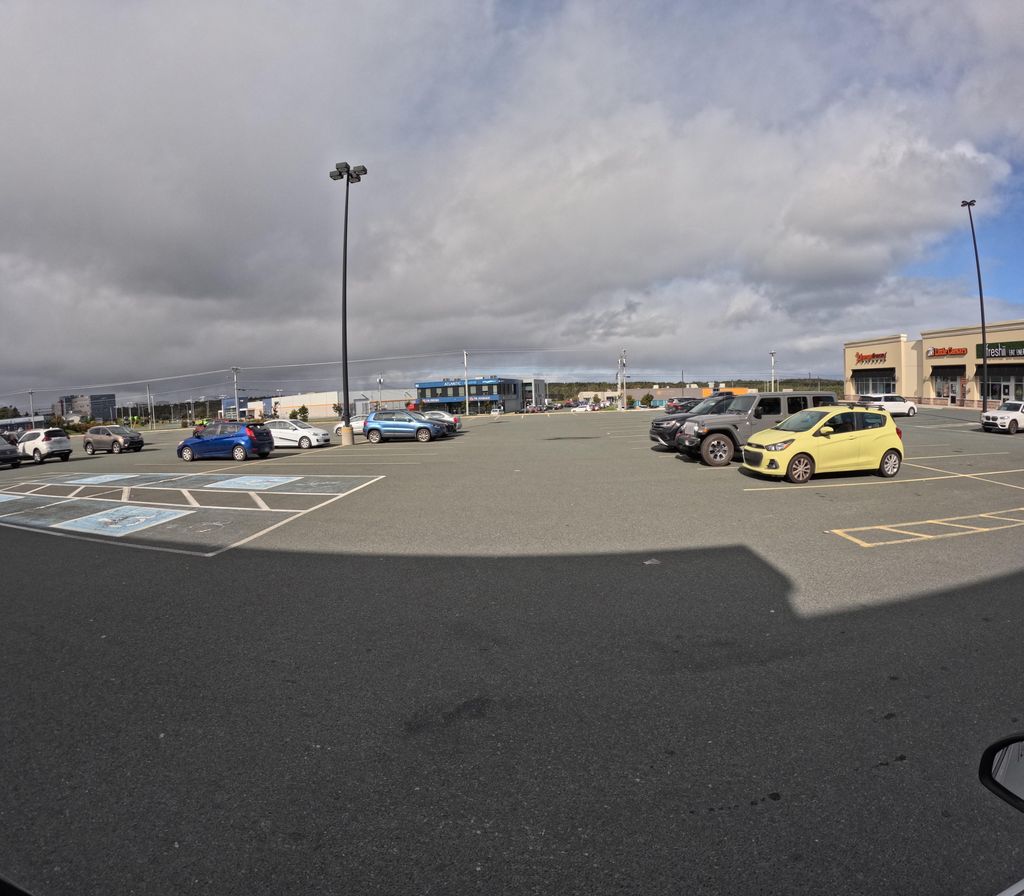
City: st_johns